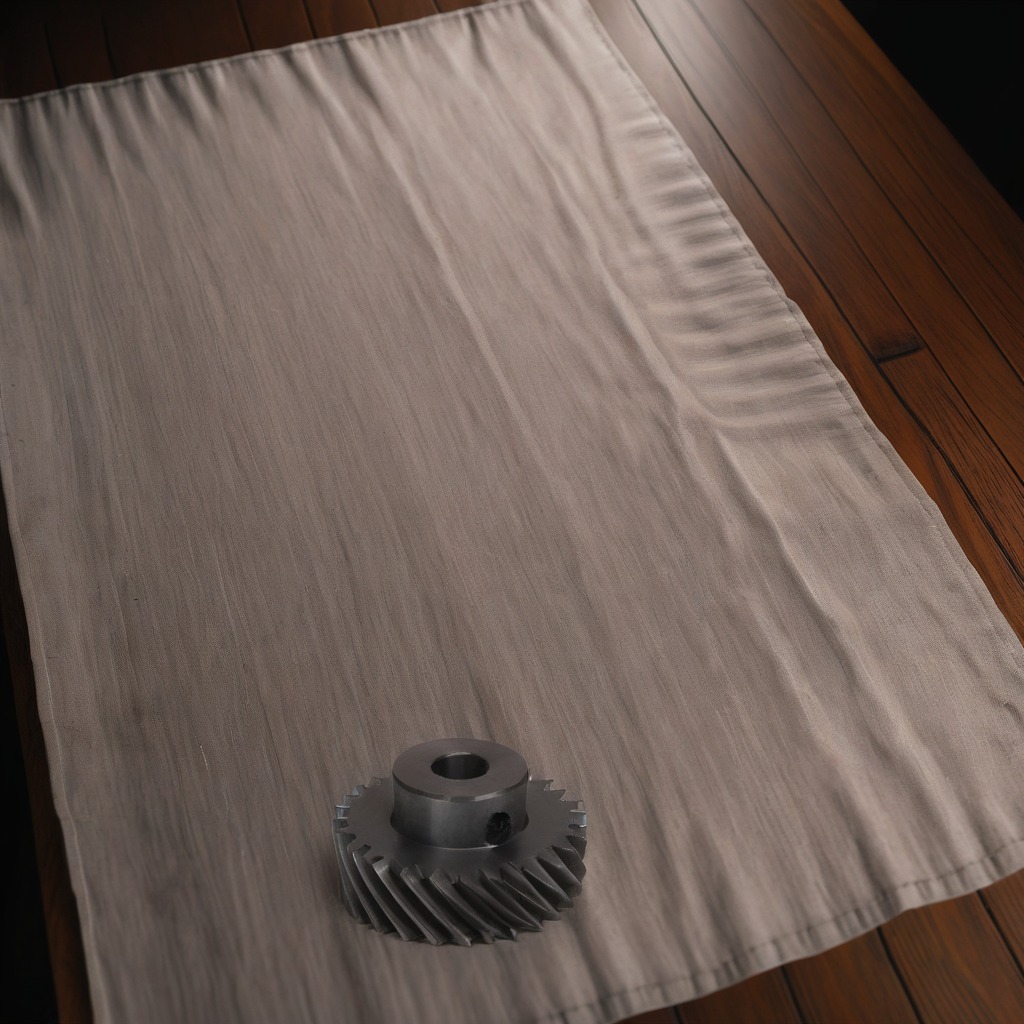
A steel gear with teeth is lying on a wooden table inside a workshop at night.